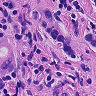
Metastatic tissue present: yes